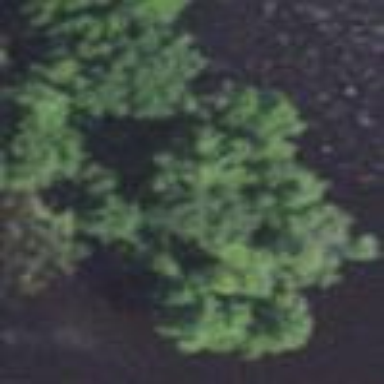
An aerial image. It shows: Serene woodland landscape.